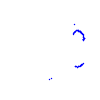
Particle: kaon